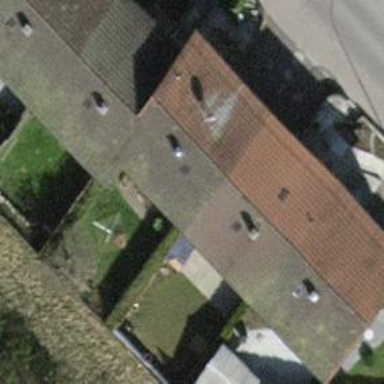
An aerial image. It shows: Terrace building.